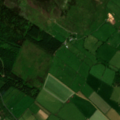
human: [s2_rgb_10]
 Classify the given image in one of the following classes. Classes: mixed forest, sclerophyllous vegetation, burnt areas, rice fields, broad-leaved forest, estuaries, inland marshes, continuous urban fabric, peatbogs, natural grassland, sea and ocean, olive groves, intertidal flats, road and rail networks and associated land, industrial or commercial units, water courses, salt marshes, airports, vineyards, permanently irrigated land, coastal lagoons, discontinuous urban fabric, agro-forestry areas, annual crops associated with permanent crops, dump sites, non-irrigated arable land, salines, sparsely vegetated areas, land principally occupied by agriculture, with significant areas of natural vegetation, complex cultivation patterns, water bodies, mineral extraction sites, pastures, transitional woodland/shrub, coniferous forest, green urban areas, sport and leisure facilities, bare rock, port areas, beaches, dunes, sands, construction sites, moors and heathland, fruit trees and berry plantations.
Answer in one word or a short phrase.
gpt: pastures, coniferous forest, moors and heathland, transitional woodland/shrub